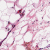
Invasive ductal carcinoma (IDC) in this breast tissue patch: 0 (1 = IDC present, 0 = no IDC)